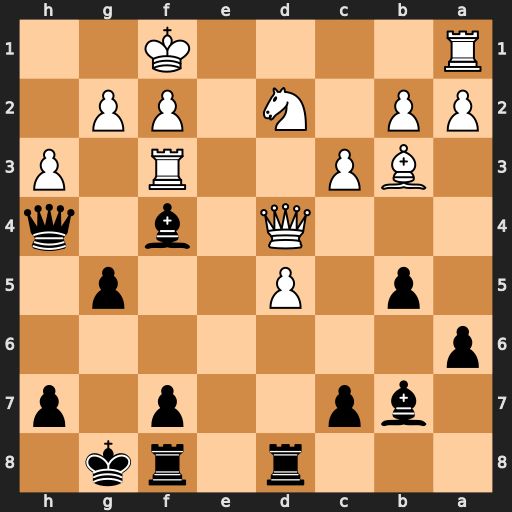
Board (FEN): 3r1rk1/1bp2p1p/p7/1p1P2p1/3Q1b1q/1BP2R1P/PP1N1PP1/R4K2
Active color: b
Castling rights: -
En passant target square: -
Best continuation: c5 Qxc5 Bxd2 Rd1 Bf4